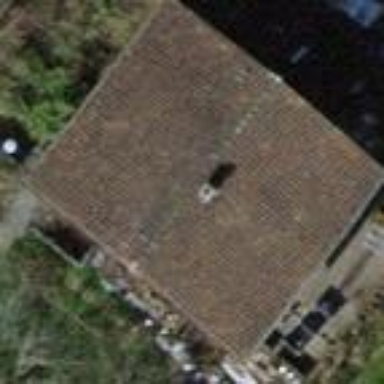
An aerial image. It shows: Building with gabled roof.